Field crop: maize
Growth stage: 2
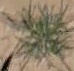
Species: salsola